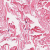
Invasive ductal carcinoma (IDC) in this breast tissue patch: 0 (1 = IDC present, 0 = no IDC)